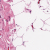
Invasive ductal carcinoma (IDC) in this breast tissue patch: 0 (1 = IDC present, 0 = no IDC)